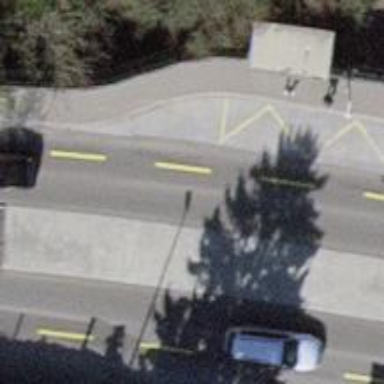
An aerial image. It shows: Public transport stop position.